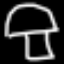
Label: mushroom